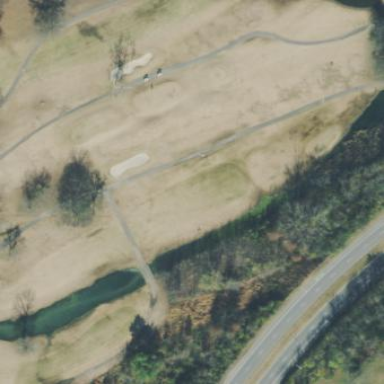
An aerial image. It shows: Golf fairway in the image.